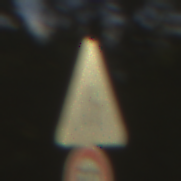
Verkehrszeichen: EinseitigVerengteFahrbahnRechts
Zusatzzeichen unten: Geschwindigkeit50
Umgebung: Outdoor, Nature
Tageszeit: SunriseSunset
Wetter: PartlyCloudy
Licht: Natural
Jahreszeit: NotSpecified
Kontrast: HighContrast